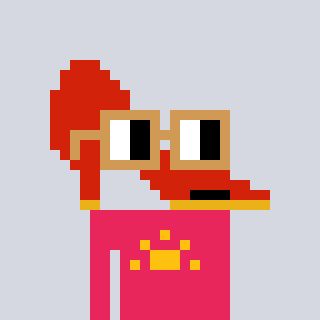
a pixel art character with square brown glasses, a highheel-shaped head and a redpinkish-colored body on a cool background